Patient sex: F
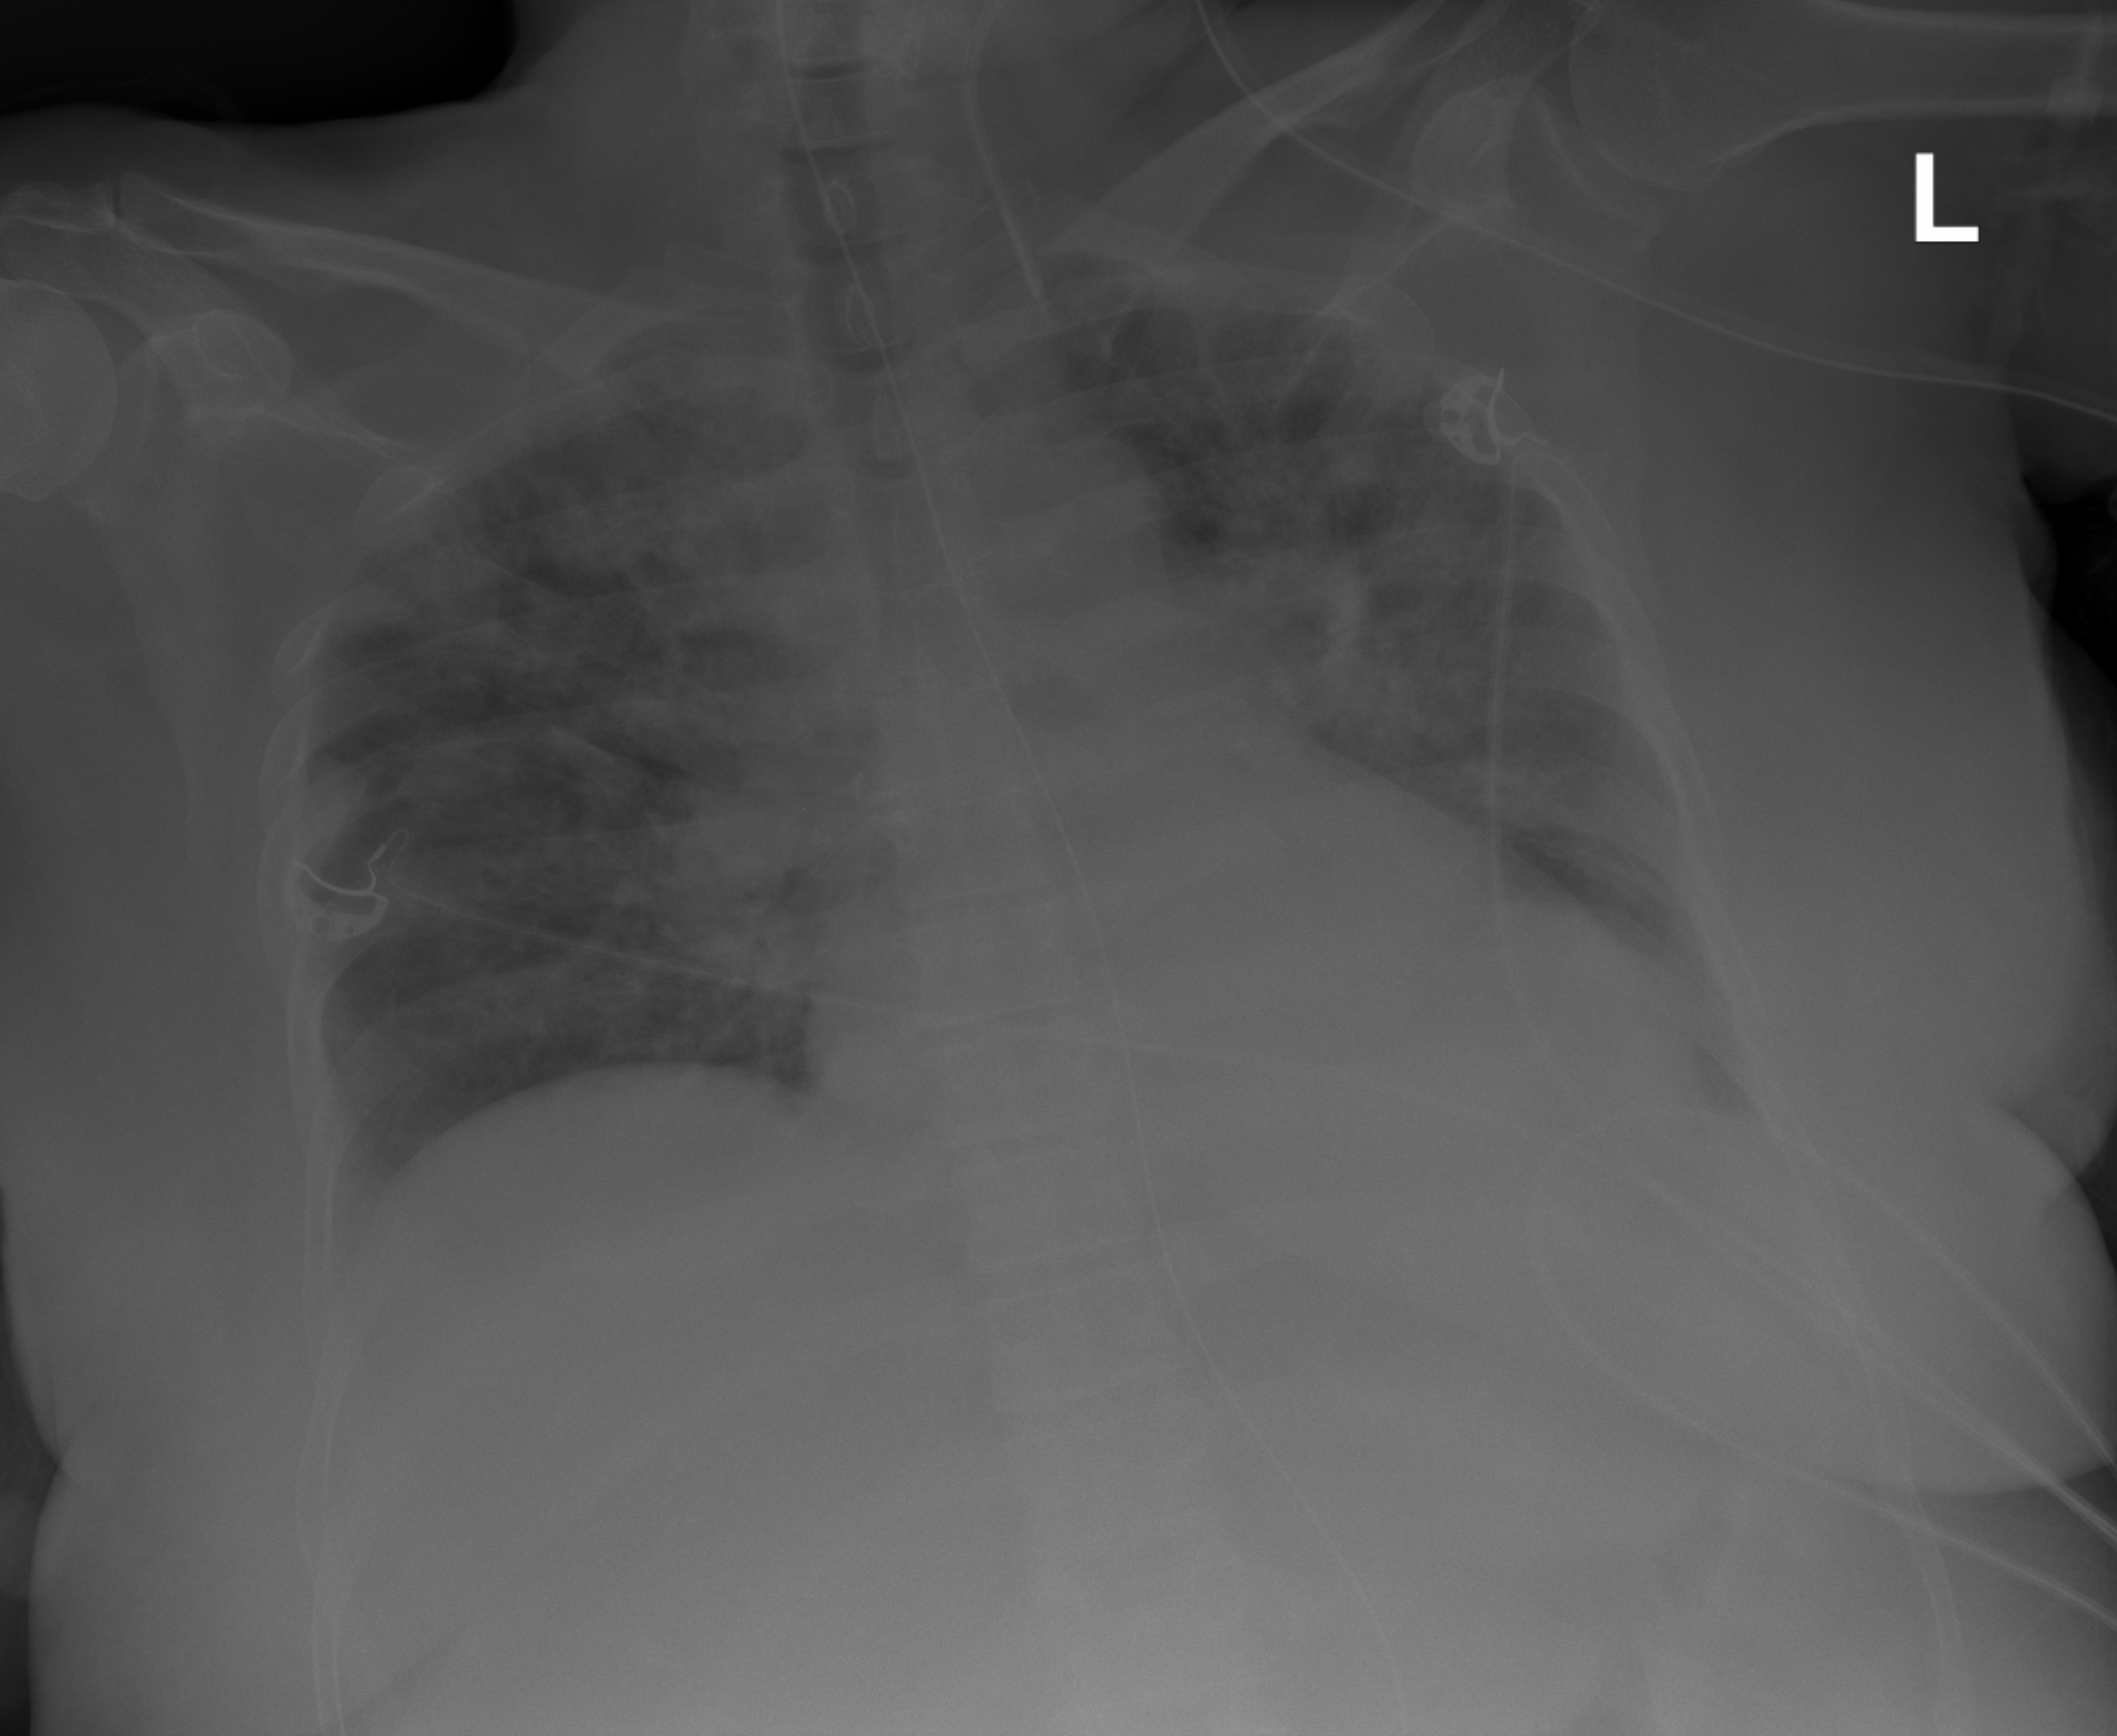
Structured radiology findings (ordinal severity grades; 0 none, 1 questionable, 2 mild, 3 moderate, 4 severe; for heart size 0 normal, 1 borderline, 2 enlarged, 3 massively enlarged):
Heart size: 2
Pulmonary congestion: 2
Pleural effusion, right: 0
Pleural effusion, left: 2
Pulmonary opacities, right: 3
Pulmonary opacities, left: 3
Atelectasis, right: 0
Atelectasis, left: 0